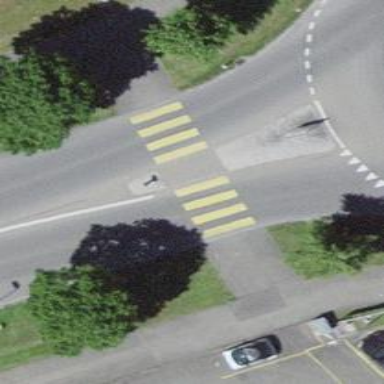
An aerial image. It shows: Primary highway with dedicated lane for cyclists.